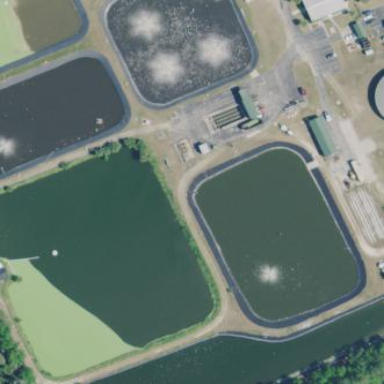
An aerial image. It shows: Wastewater plant.